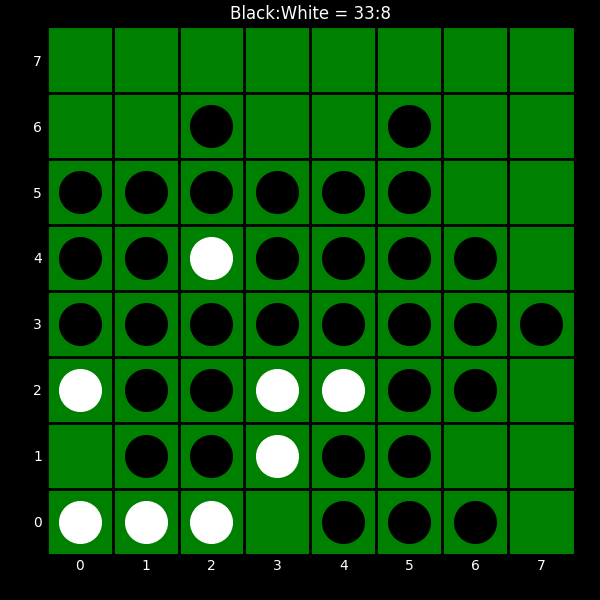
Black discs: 33
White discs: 8